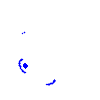
Particle: pion